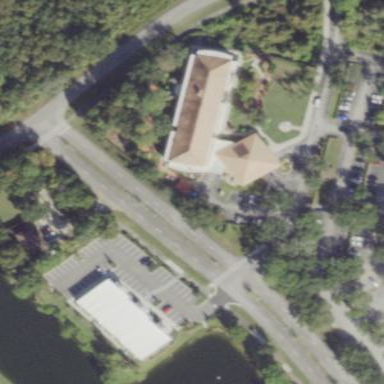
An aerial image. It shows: Hospice building.